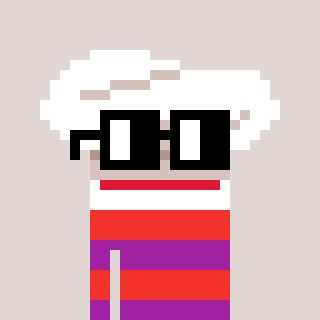
a pixel art character with square black glasses, a chef hat-shaped head and a magenta-colored body on a warm background